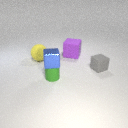
small green rubber cylinder below small blue metal cube